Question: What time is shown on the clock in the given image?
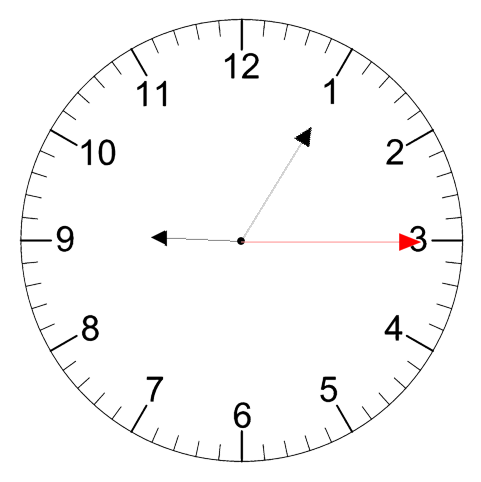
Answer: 09:05:15